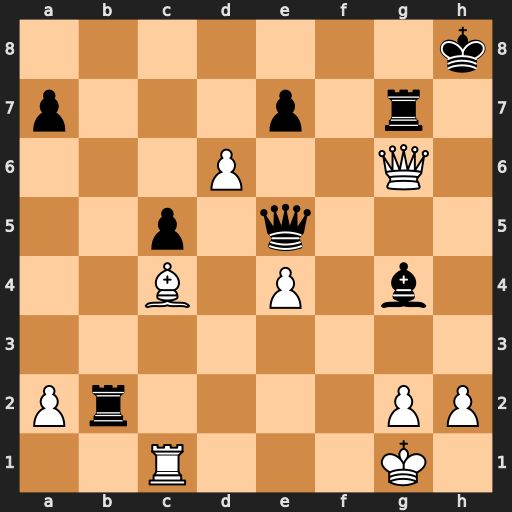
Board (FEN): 7k/p3p1r1/3P2Q1/2p1q3/2B1P1b1/8/Pr4PP/2R3K1
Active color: w
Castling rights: -
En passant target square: -
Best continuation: Qh6+ Rh7 Qf8#